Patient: sex M, age 61
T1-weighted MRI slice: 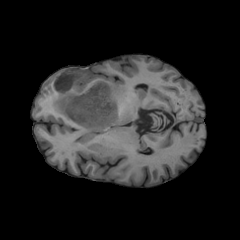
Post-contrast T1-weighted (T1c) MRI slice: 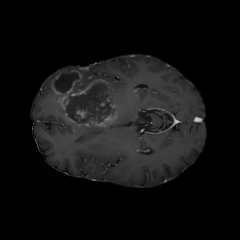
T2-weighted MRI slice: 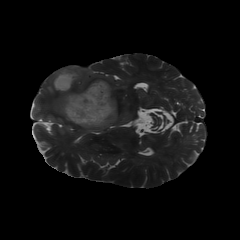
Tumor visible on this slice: yes
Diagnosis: Glioblastoma, IDH-wildtype
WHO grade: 4